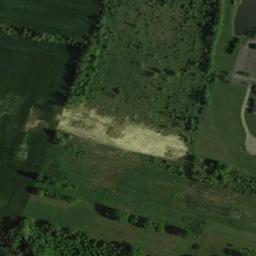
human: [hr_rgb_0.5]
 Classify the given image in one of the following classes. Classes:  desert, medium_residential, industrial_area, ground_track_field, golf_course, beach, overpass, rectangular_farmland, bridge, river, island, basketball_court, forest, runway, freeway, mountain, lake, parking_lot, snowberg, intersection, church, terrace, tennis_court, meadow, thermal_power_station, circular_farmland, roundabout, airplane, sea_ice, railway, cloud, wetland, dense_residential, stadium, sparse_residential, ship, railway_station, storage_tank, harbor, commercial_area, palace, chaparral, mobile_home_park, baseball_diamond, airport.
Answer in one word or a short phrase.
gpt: meadow